Question: I have following setup
- - 'IBOutlet UILabel* label'- -
> '''
-(void)viewWillAppear:(BOOL)animated
{
[super viewWillAppear:animated];
CGRect rect = _labelTitleLand.frame;
}
'''
The strange thing (which I don't understand). That it returns size = (width 768, height 21) when it launched in portrait (on iPad), which is correct.
And it returns size = (width 741 height 21) when it's launched in landscape. Which is weird. I anticipated that it will return width 1024, height 21 for landscape.
I was under impression that at the moment of viewWillAppear, all controls sizes are calculated already.
If I check labelTitleLand.frame on viewDidAppear then it returns correct results. However, I don't like this, because I want to do some actions (based on this size) which influence how view will be drawn. In the case, if I will do it on viewDidAppear, as I understand there will be visible redrawing.
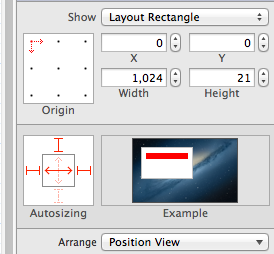
Answer: The layout of the view hierarchy has to be complete before you will get the actual final frames.
So you should check the frame in 'viewDidLayoutSubviews', which will still be before the view hierarchy is actually drawn. If you need to make changes here you can without causing any redrawing to occur.
'viewWillAppear' is too early because this is before your autoresizing masks (and/or autolayout constraints) have had their effect.